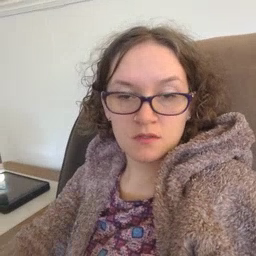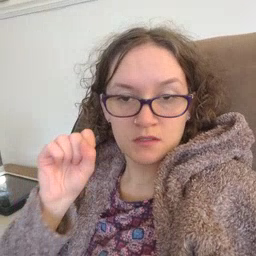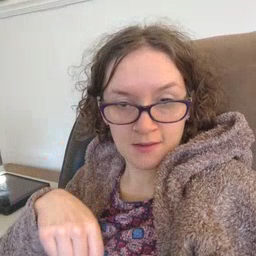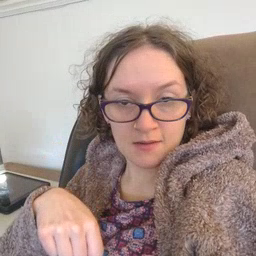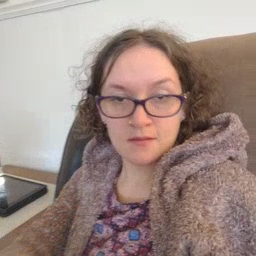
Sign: can